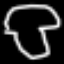
Label: mushroom